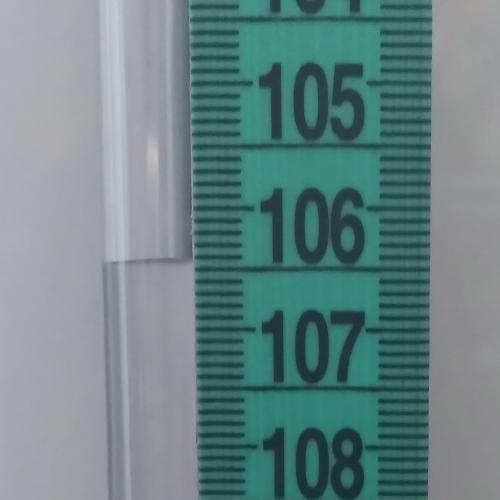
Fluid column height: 106.4 cm